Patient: sex M, age 48
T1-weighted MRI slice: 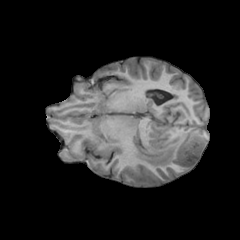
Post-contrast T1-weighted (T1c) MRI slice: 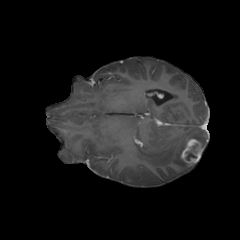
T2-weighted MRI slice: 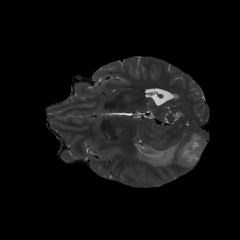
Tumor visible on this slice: yes
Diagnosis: Glioblastoma, IDH-wildtype
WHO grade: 4